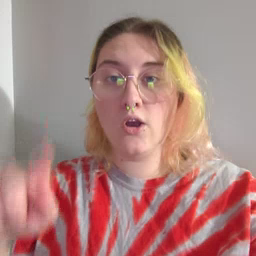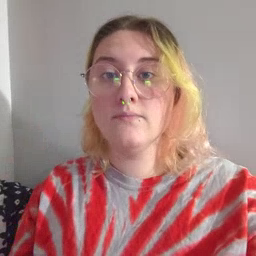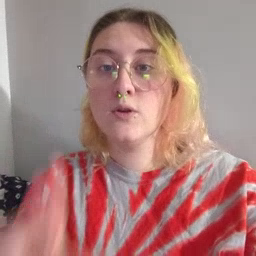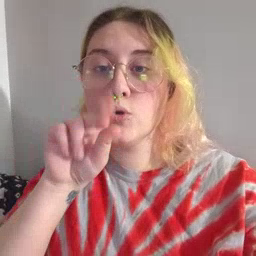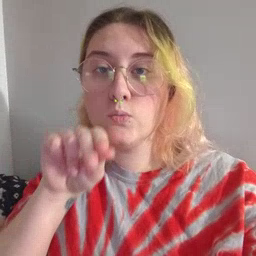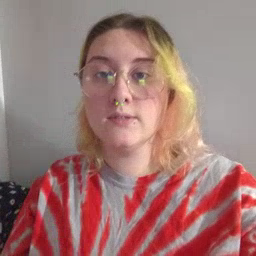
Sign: goose